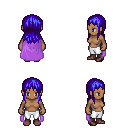
a pixel art fantasy rpg character, female body template, human, dark skin, lavender cape, white pants, blue unkempt hairstyle, maroon shoes, four views (front, back, left, right), 2x2 character sprite sheet, small pixel art, hard edges, no anti-aliasing